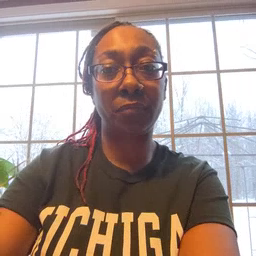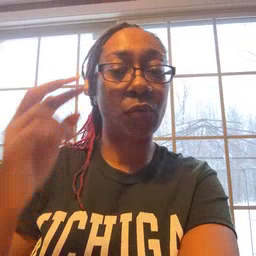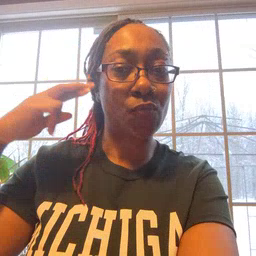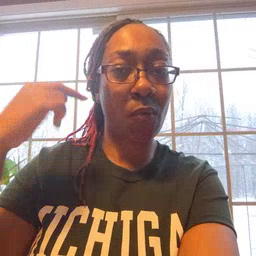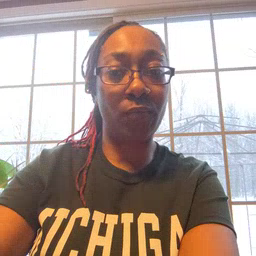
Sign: radio